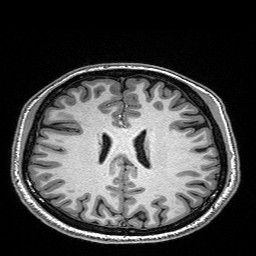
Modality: T1w
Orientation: coronal